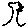
Label: tree